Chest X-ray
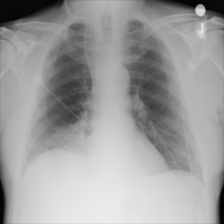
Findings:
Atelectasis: positive
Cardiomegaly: negative
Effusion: negative
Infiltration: negative
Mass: negative
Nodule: negative
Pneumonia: negative
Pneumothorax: negative
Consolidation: negative
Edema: negative
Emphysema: negative
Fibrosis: negative
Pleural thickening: negative
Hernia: negative